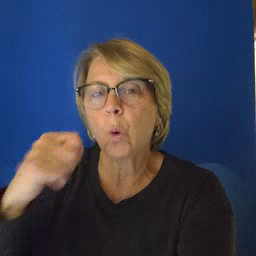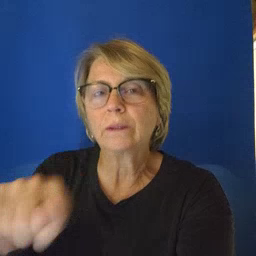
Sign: toy